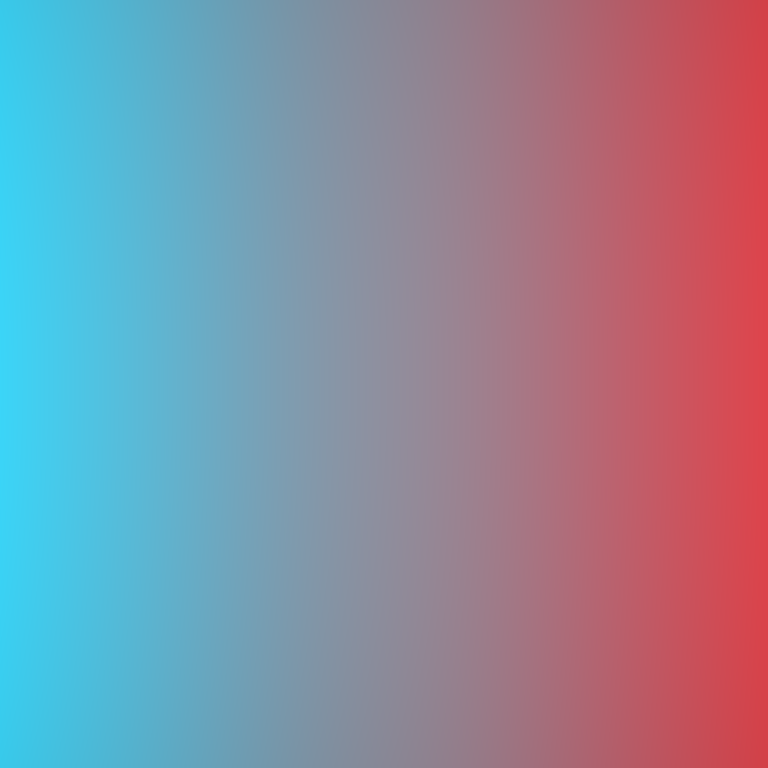
Abstract light effect, smooth gradient from cool cyan to warm red, balanced atmosphere, soft blend, no room, no furniture, no objects.